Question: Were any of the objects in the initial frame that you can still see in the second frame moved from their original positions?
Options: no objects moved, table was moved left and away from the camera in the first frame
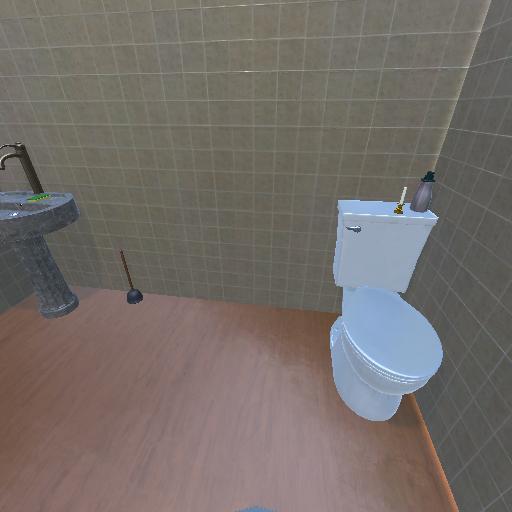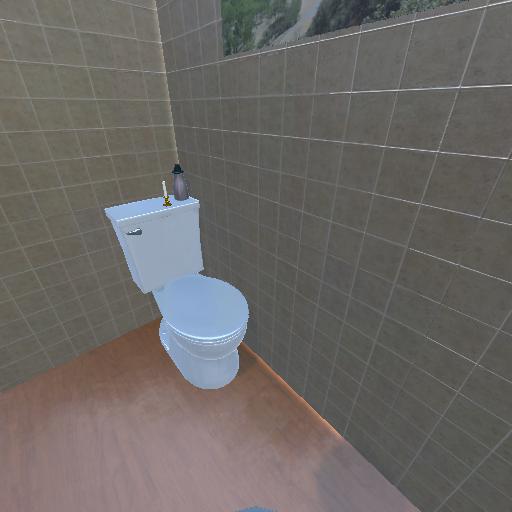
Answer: no objects moved